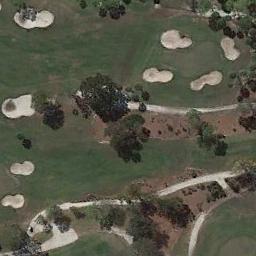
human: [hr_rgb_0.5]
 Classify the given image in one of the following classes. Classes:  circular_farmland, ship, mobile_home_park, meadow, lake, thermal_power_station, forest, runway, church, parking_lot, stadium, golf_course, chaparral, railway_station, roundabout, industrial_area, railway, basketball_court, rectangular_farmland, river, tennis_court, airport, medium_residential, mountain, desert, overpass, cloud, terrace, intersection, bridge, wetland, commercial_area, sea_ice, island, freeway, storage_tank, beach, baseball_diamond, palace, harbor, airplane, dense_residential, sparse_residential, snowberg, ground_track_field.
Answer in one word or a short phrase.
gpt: golf_course